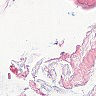
Metastatic tissue present: no